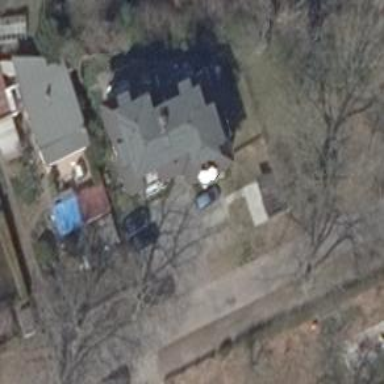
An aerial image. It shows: House with quadruple saltbox roof shape.